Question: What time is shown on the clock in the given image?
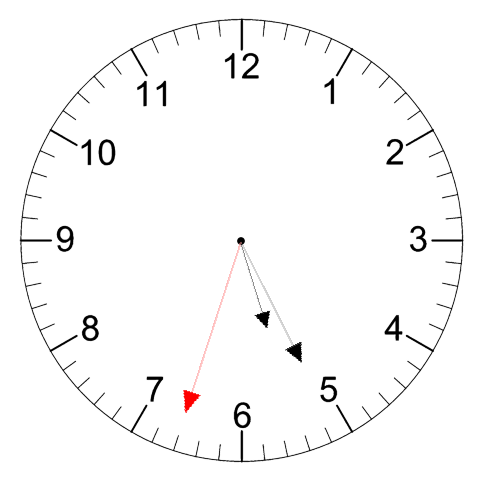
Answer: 05:25:33